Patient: sex M, age 79
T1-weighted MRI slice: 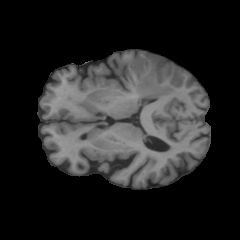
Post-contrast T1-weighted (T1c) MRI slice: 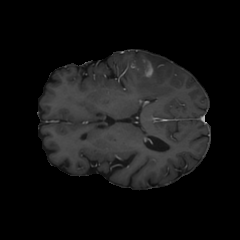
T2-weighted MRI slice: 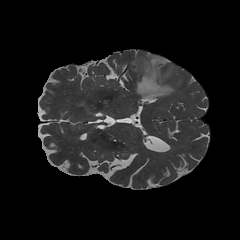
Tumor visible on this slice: yes
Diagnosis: Glioblastoma, IDH-wildtype
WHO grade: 4